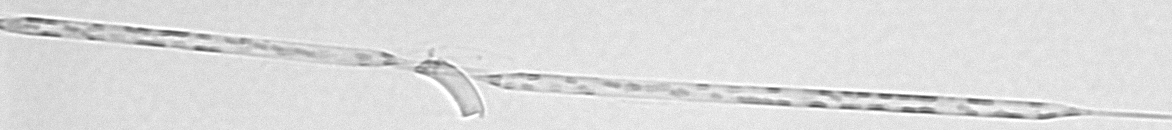
Label: Rhizosolenia